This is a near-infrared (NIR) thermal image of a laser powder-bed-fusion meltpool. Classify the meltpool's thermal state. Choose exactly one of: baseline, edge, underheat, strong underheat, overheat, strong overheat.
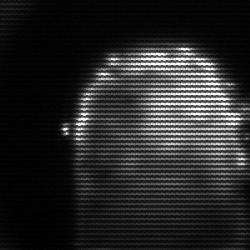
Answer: baseline